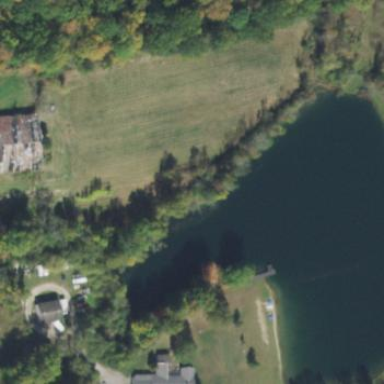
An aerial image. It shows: Serene pond surrounded by nature.